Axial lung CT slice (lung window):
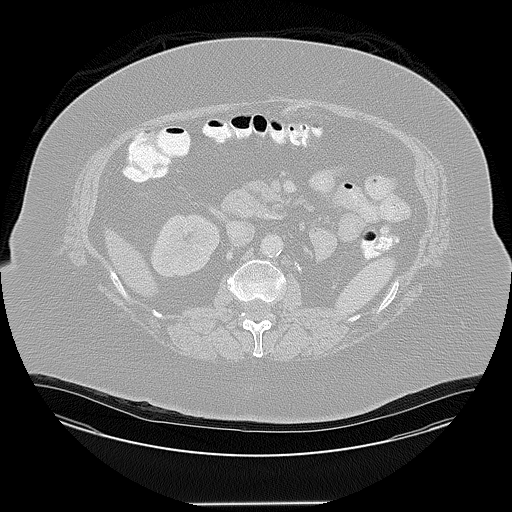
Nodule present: no